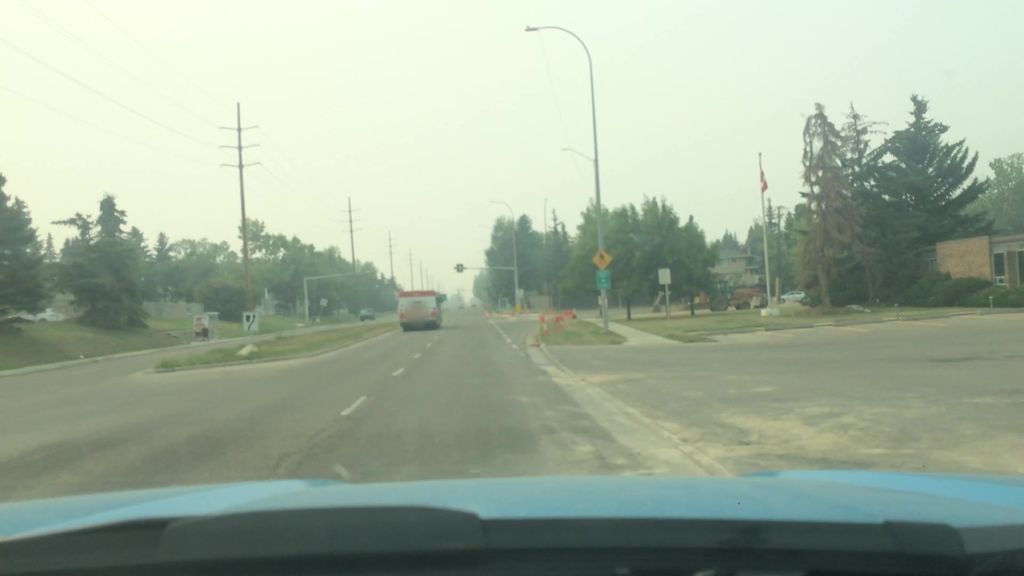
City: calgary